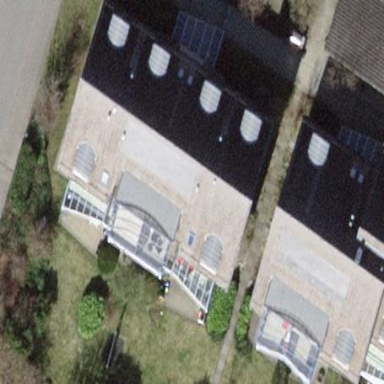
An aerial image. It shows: Apartments building with gabled roof.